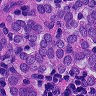
Metastatic tissue present: yes